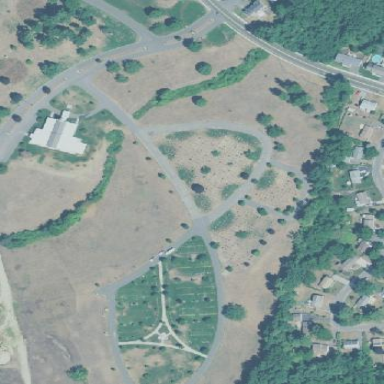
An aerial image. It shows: Cemetery.